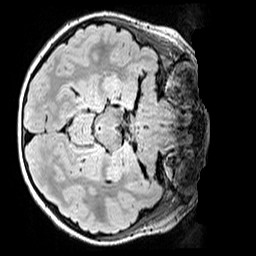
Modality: FLAIR
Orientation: axial
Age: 9
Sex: male
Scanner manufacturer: siemens
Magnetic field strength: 3 T
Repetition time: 5 s
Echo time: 0.388 s